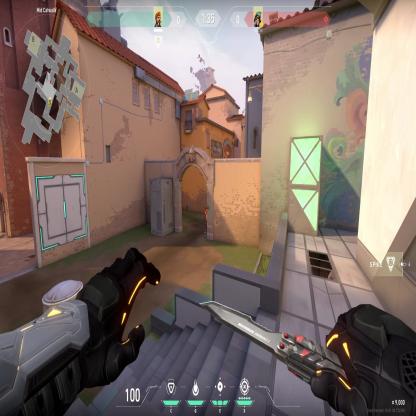
Label: enemy